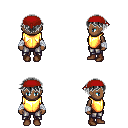
a pixel art fantasy rpg character, female body template, human, dark skin, gold chest armor, metal pants, gray short bangs hairstyle, red bandana, white cloth bandages, brown shoes, four views (front, back, left, right), 2x2 character sprite sheet, small pixel art, hard edges, no anti-aliasing